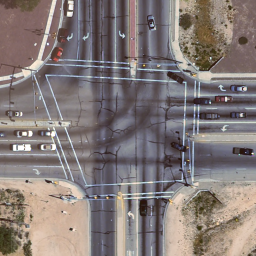
Label: intersection